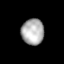
Tissue: lung
Cell type: Others
Senescence score: 0.2057
Nuclear area (px): 573
Mean DAPI intensity: 174.419